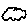
Label: cloud